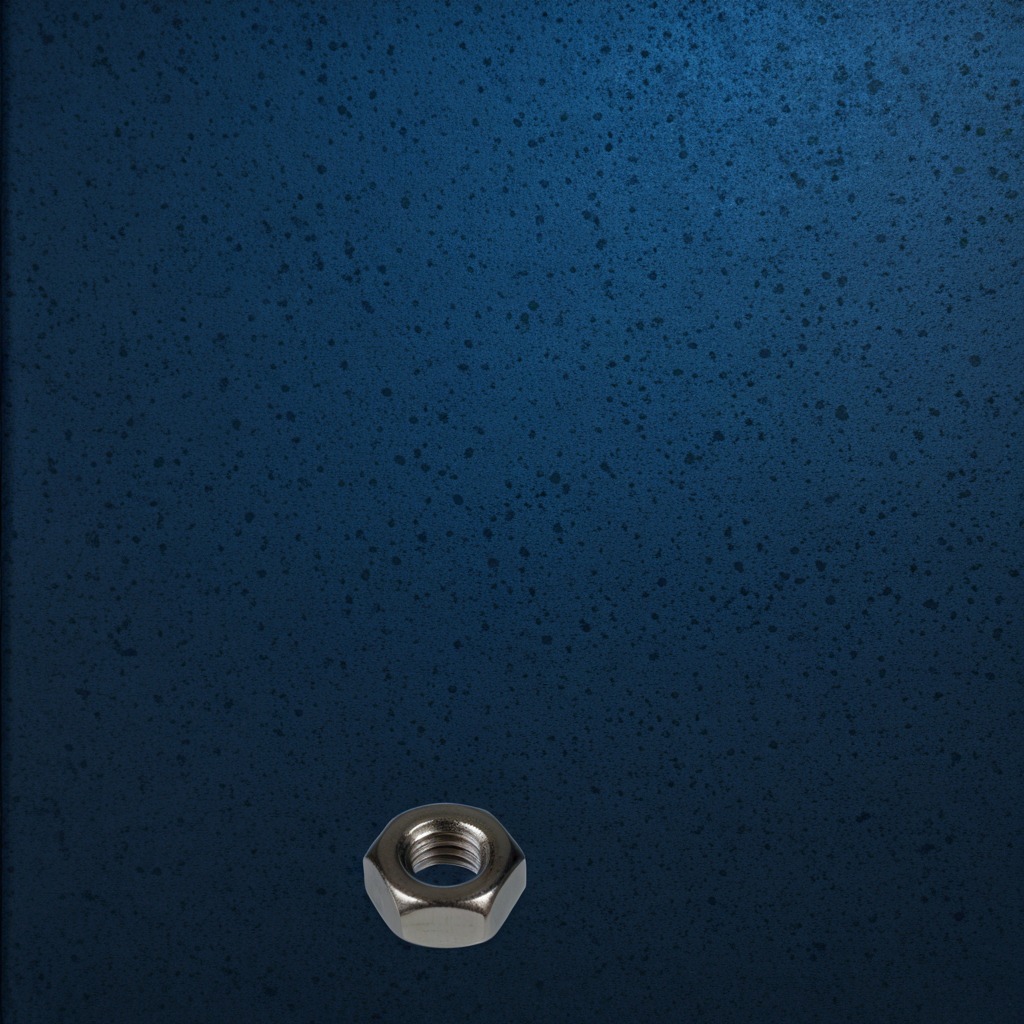
A metal nut is lying on the clean granite tabletop inside a workshop at night.